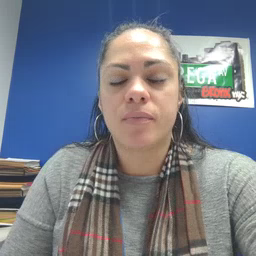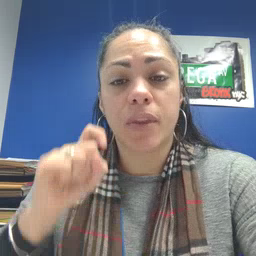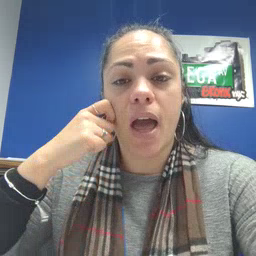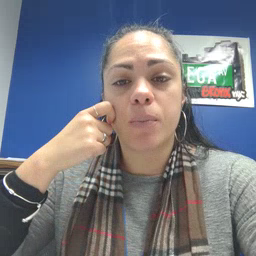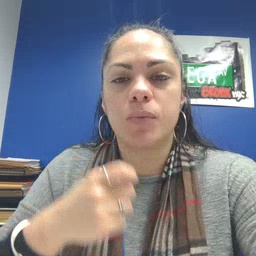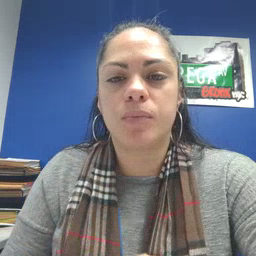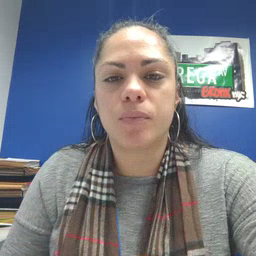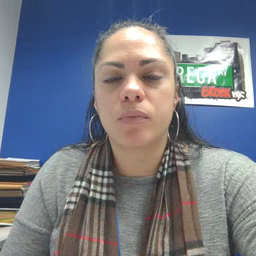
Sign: apple